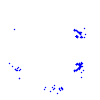
Particle: pion